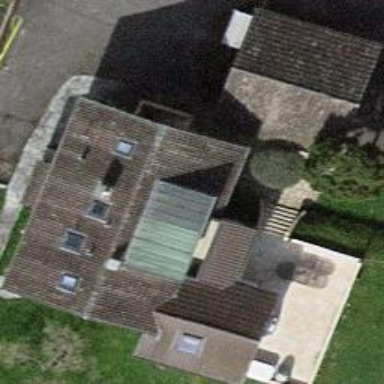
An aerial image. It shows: Simple house.